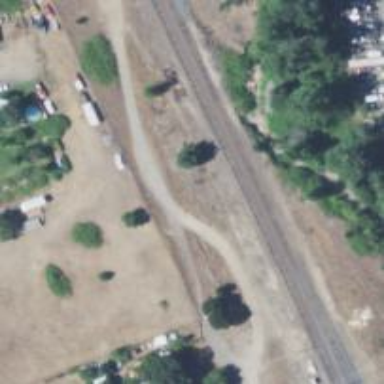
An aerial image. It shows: Railway siding for service.